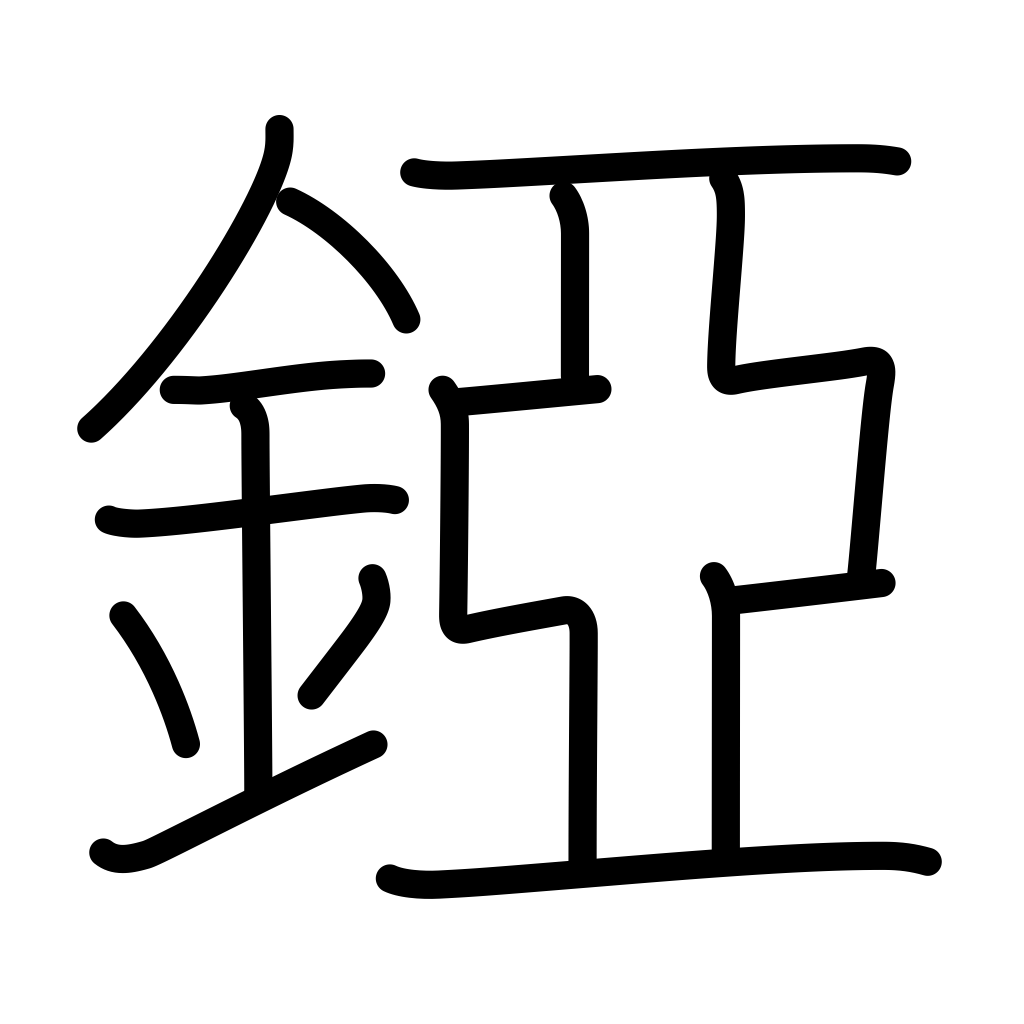
Meaning: armour havelock, helmet neck guard